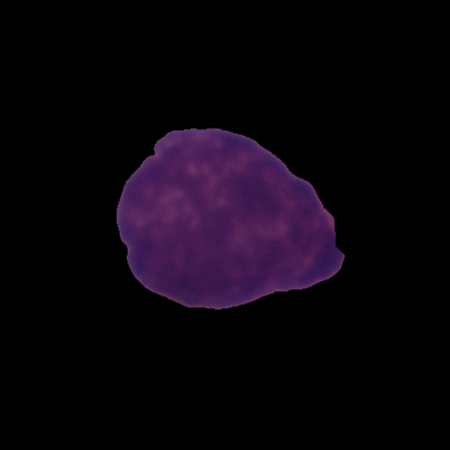
Label: cancer